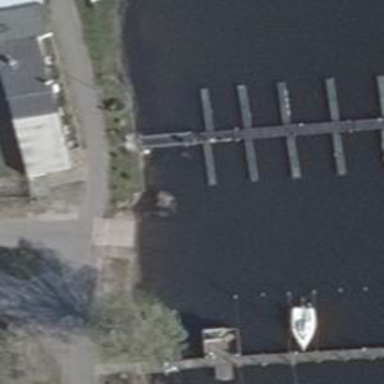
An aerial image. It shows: Man-made pier.